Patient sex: F
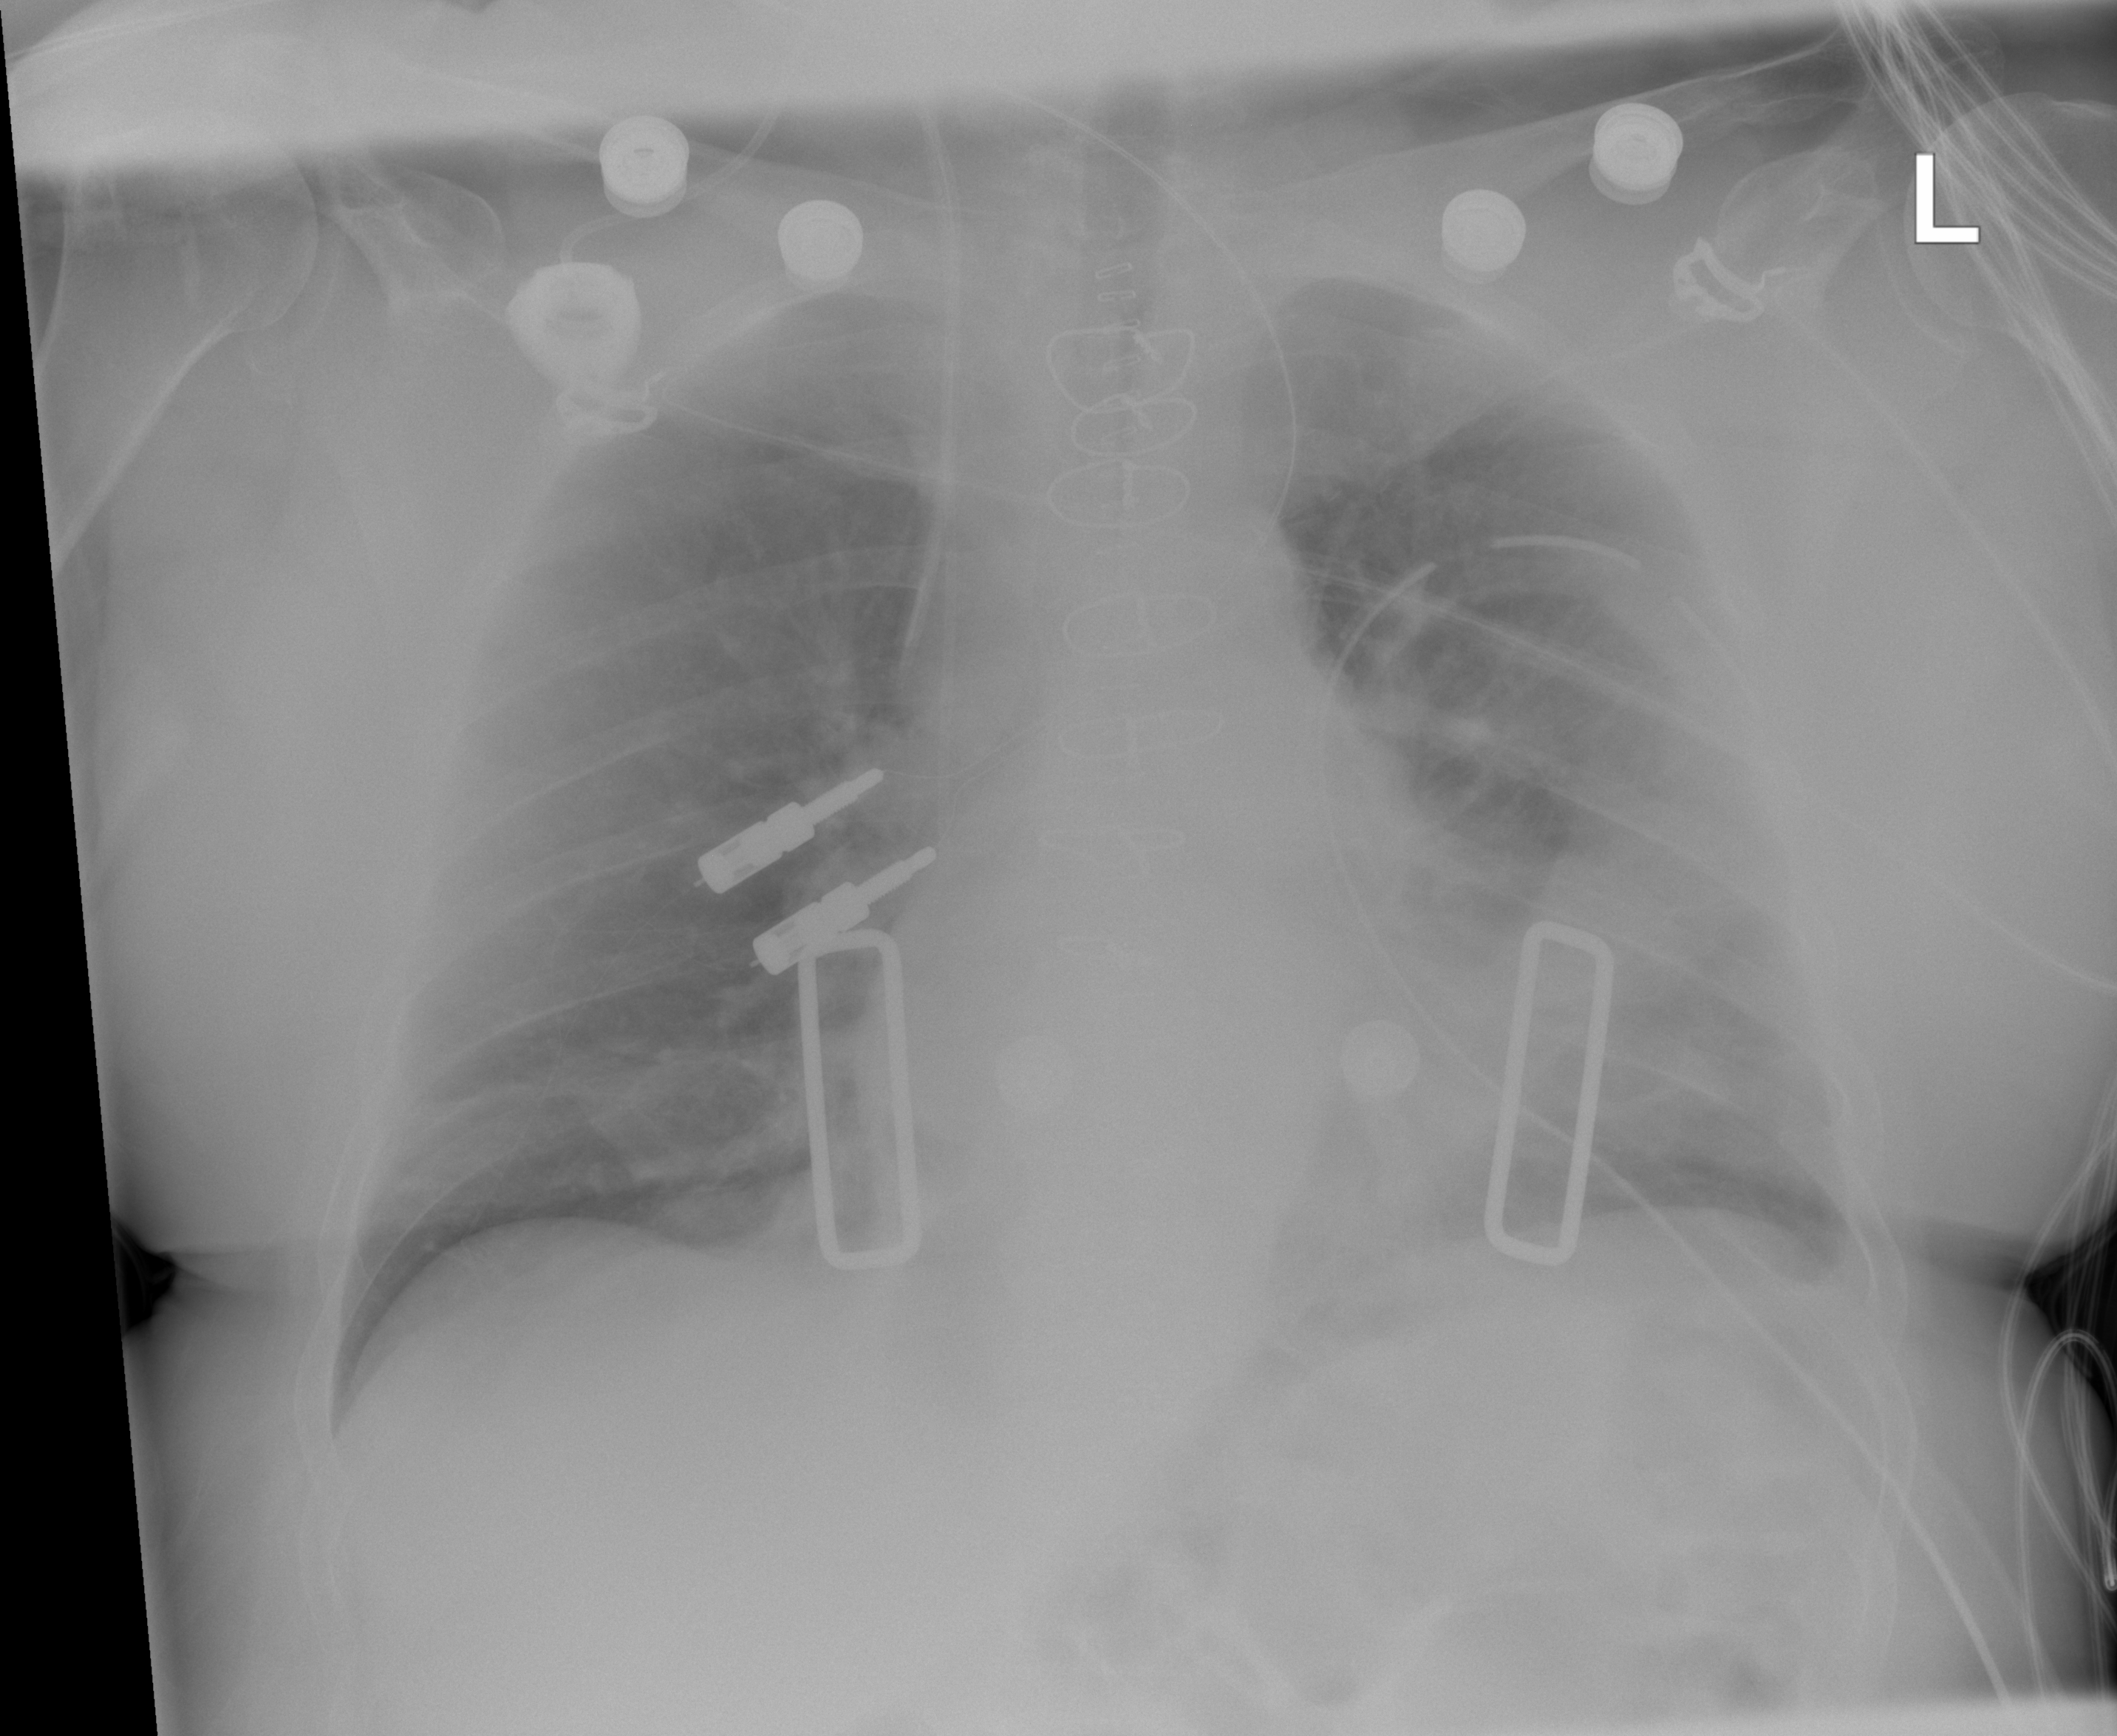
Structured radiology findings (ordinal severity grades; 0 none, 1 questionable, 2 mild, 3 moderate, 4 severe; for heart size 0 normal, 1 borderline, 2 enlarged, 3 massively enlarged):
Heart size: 0
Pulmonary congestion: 0
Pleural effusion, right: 2
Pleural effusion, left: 2
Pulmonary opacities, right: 0
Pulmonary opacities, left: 2
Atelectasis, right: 2
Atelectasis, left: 3